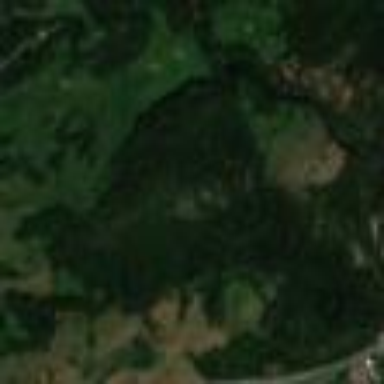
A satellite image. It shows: Mixed forest with various types of leaves.